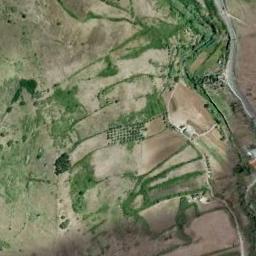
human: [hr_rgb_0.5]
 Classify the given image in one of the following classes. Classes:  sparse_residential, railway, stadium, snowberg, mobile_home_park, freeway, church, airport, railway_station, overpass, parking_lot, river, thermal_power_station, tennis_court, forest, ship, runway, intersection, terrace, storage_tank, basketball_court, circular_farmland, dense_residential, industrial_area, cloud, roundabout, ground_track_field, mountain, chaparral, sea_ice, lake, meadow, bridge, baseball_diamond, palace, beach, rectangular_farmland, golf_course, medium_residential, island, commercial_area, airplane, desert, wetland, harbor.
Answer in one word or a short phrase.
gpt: terrace